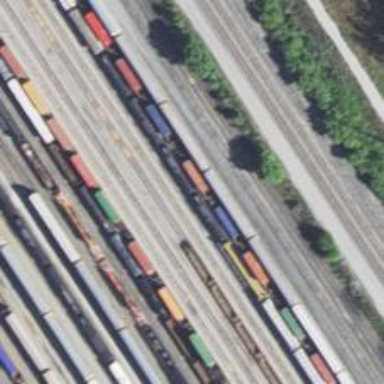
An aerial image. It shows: Railway yard in service.